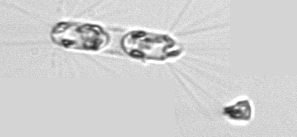
Label: Corethron_hystrix